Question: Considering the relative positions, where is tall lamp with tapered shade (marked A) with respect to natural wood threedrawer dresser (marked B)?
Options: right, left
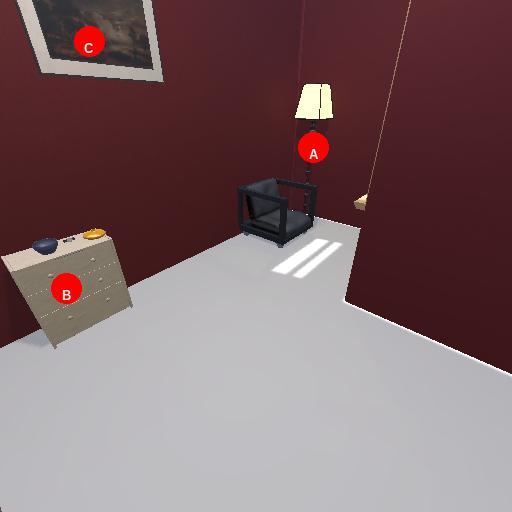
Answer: right